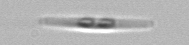
Label: pennate